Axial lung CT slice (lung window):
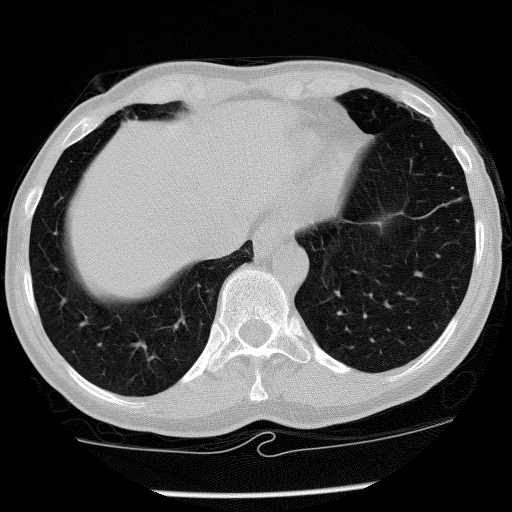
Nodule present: no